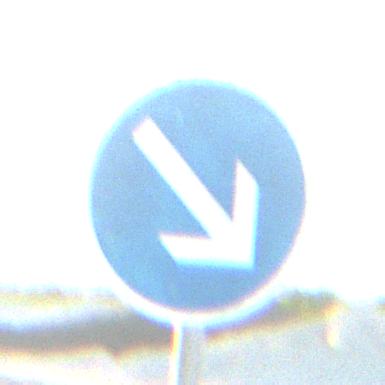
Verkehrszeichen: VorgeschriebeneVorbeifahrtRechts
Umgebung: Outdoor, Beach
Tageszeit: SunriseSunset
Wetter: Clear
Licht: Natural
Jahreszeit: NotSpecified
Kontrast: HighContrast